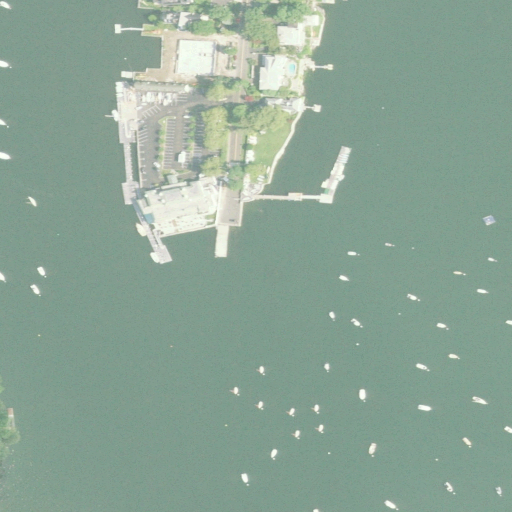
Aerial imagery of cape in Connecticut named Rocky Neck Point containing open water, medium intensity development, low intensity development, herbaceous wetlands, barren land, and high intensity development